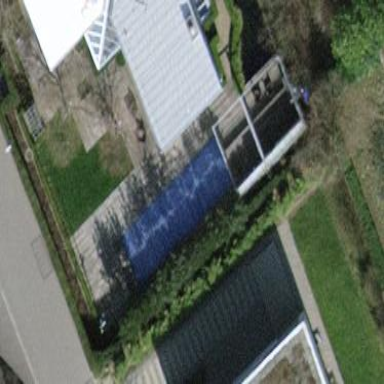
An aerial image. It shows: Swimming pool located in leisure land.